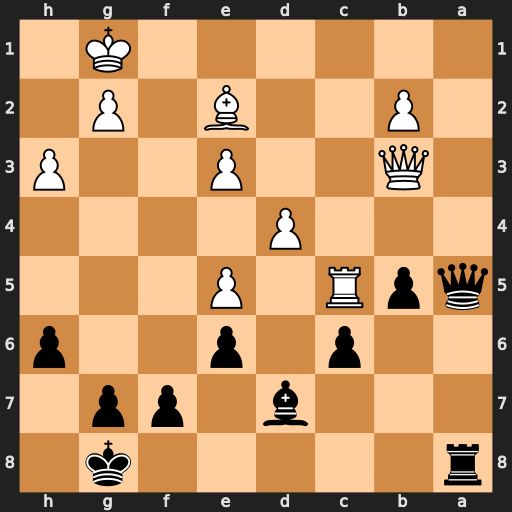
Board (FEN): r5k1/3b1pp1/2p1p2p/qpR1P3/3P4/1Q2P2P/1P2B1P1/6K1
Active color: b
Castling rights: -
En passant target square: -
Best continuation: Qe1+ Kh2 Qxe2